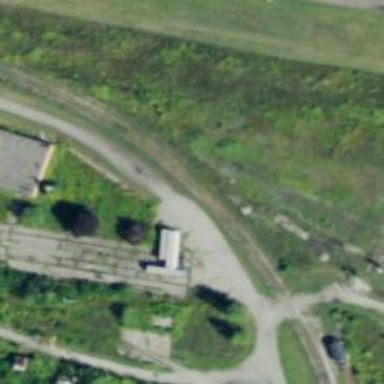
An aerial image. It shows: Preserved railway with spur service.